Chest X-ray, AP view. Patient: 3 years old, sex M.
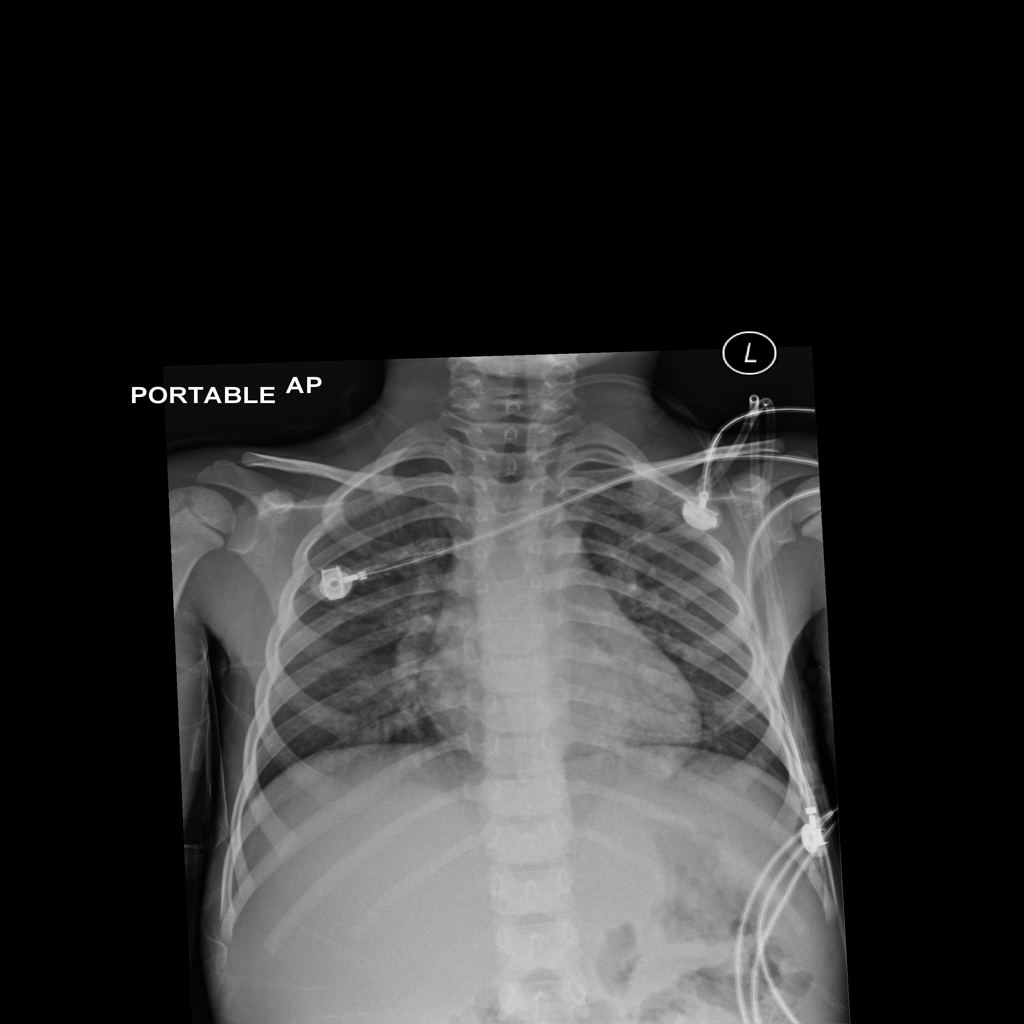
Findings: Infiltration